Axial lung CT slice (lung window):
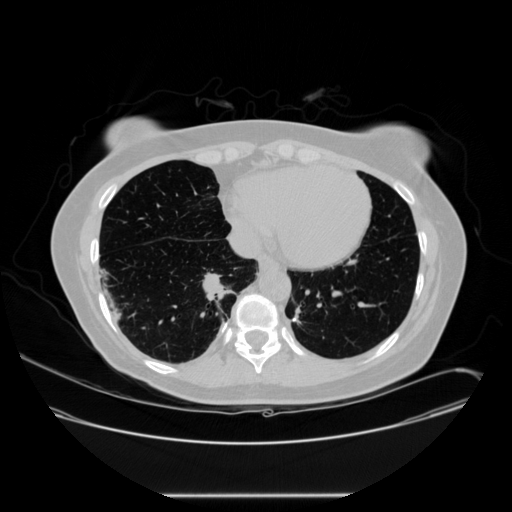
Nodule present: yes
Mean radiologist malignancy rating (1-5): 5